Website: macys
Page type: customer-info-address
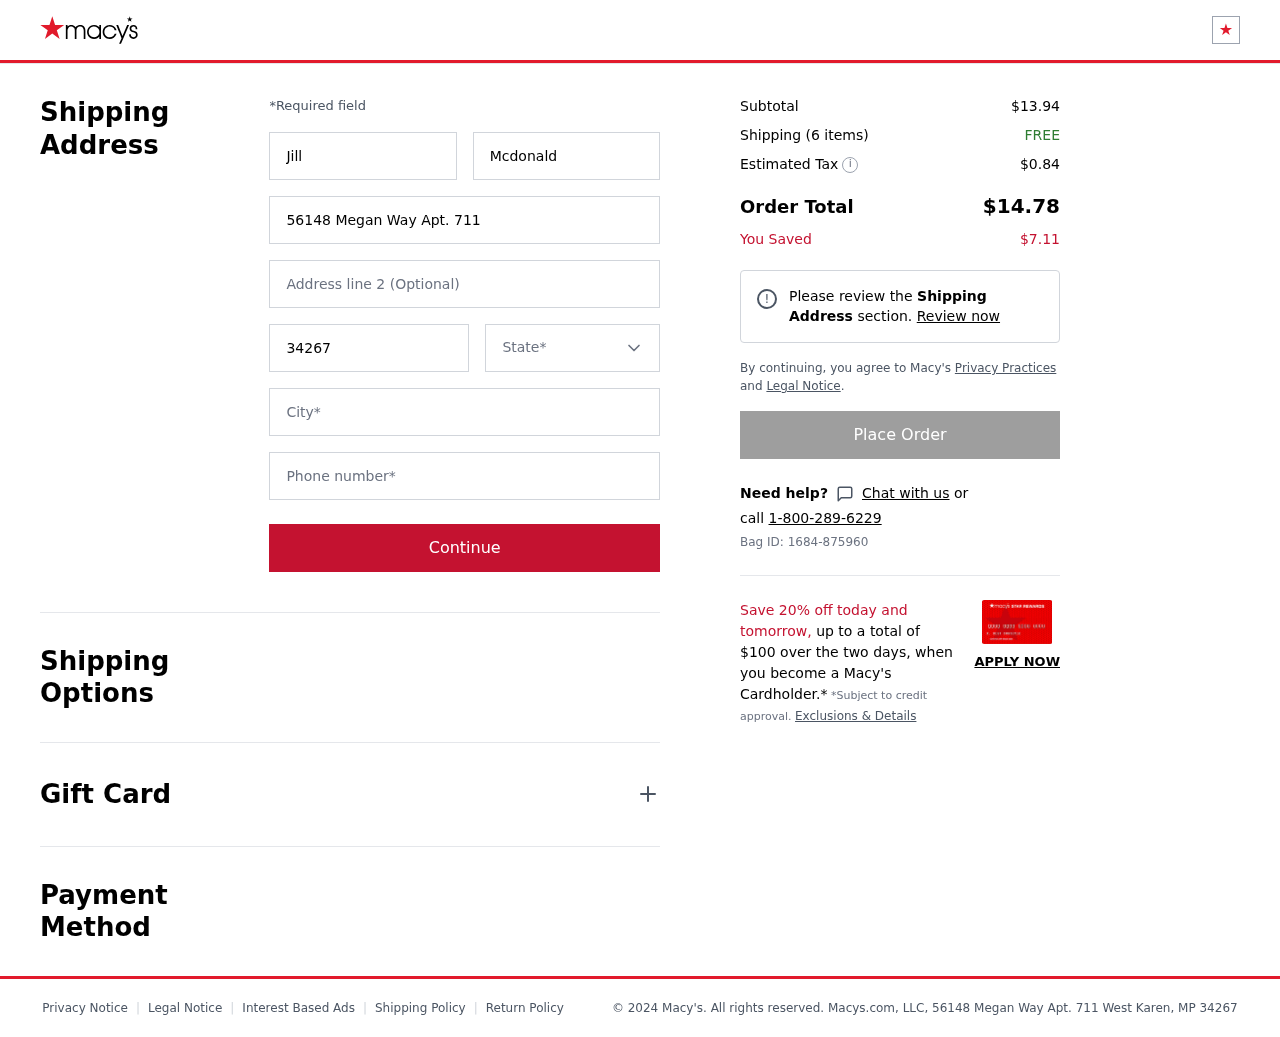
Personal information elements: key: PII_CITY
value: West Karen
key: PII_FIRSTNAME
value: Jill
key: PII_LASTNAME
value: Mcdonald
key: PII_PHONE
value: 9458437466
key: PII_POSTCODE
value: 34267
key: PII_STATE
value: MP
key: PII_STREET
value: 56148 Megan Way Apt. 711
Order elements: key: ORDER_SUBTOTAL
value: $13.94
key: ORDER_NUM_ITEMS
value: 6
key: ORDER_SHIPPING_COST
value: FREE
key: ORDER_TAX
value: $0.84
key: ORDER_TOTAL
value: $14.78
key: ORDER_SAVINGS
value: $7.11
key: ORDER_BAG_ID
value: Bag ID: 1684-875960